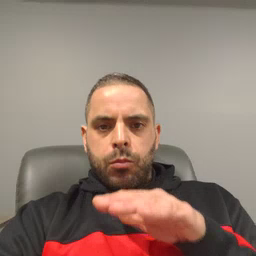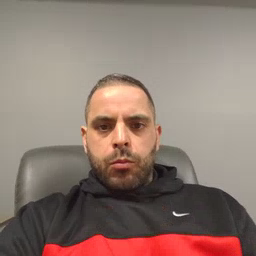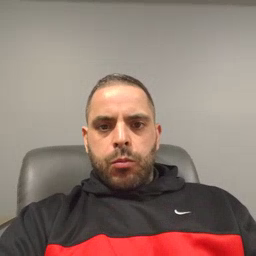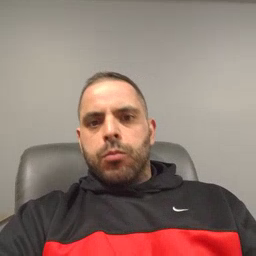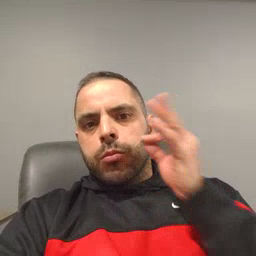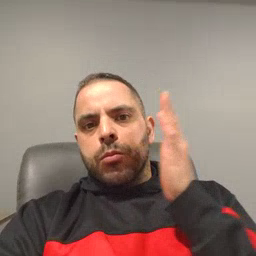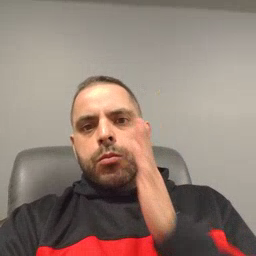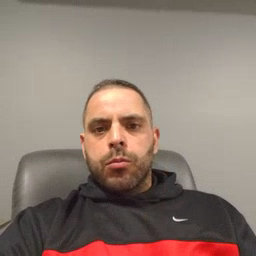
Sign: bee